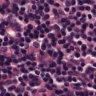
Metastatic tissue present: no